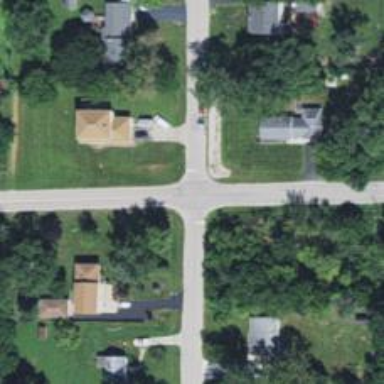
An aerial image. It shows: Residential road.